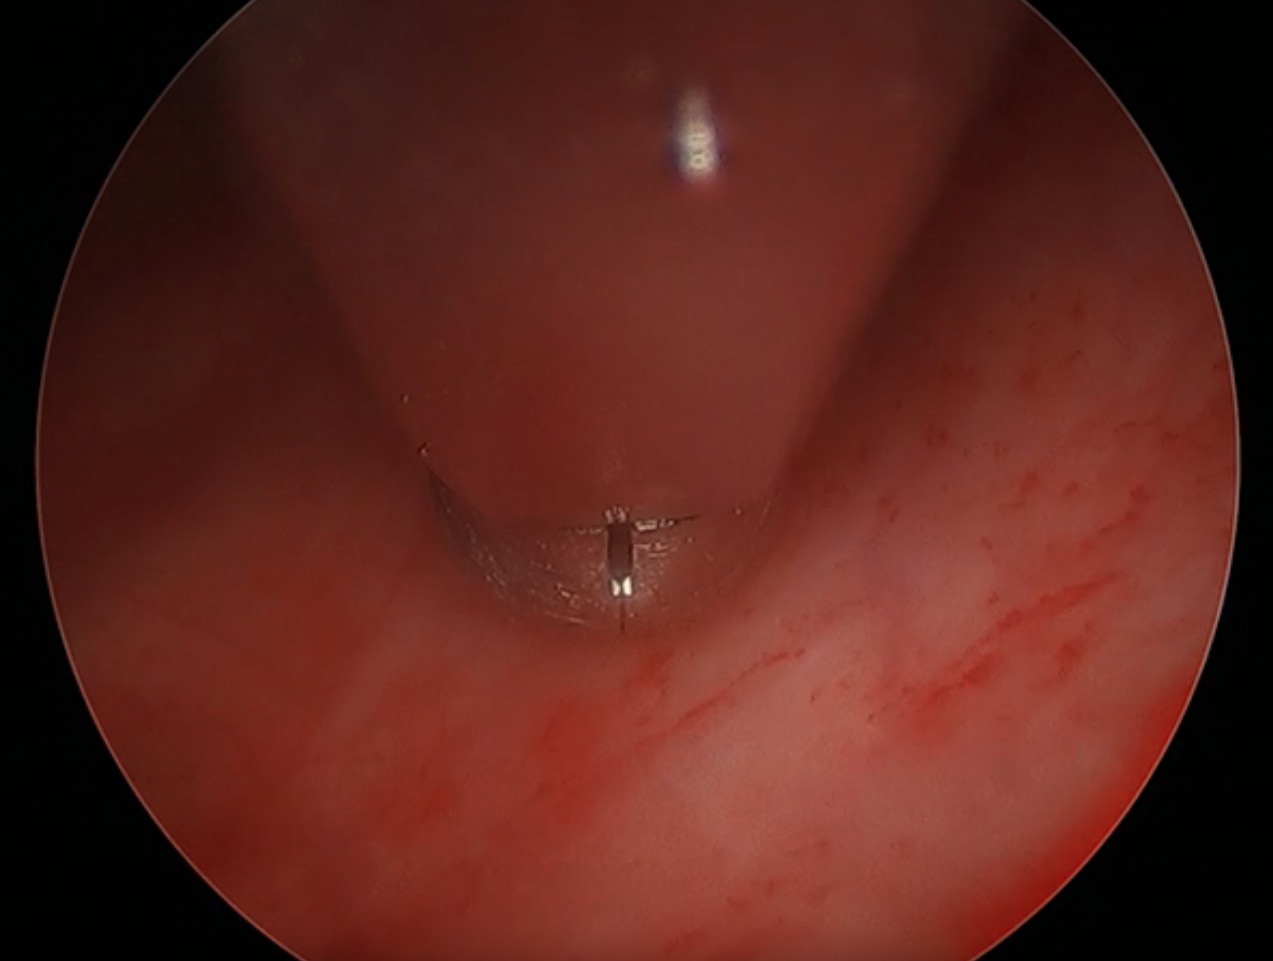
Modality: WLC
Class: Foreign bodies
Subclass: BiopsyForcep
Lesion: L0
Bladder cancer association: No